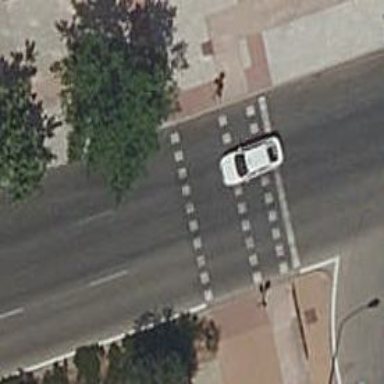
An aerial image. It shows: Crossing with traffic signals.